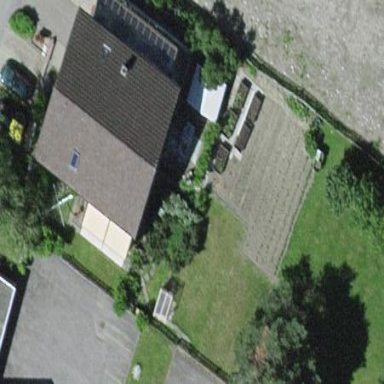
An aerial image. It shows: Simple house.